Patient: sex M, age 65
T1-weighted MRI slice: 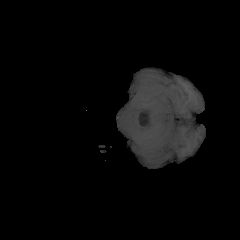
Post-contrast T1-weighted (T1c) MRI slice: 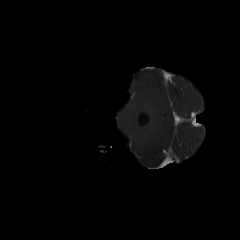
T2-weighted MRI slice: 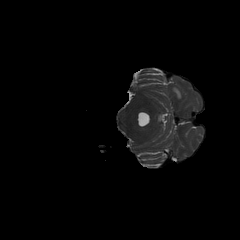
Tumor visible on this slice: yes
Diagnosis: Glioblastoma, IDH-wildtype
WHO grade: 4